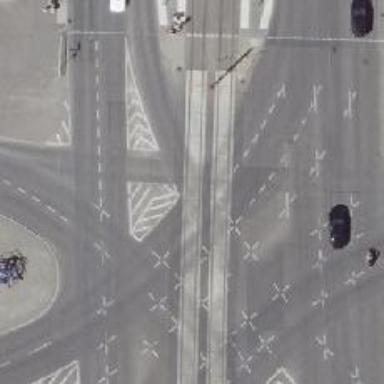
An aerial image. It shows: Tram level crossing on railway.